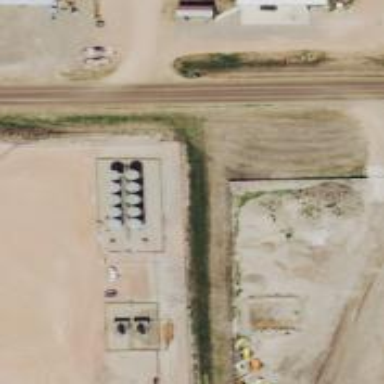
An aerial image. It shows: Storage tank with man-made structure.